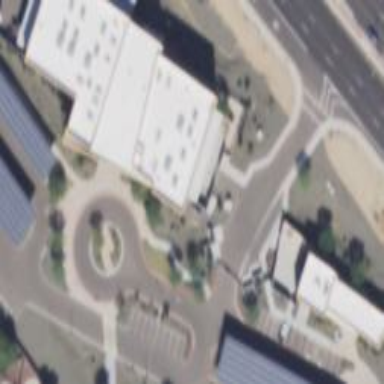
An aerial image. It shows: School building.